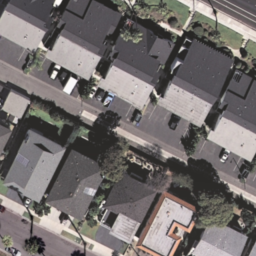
Label: residential